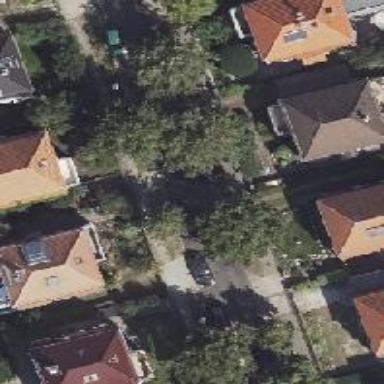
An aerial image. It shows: Avenue of deciduous broadleaved trees.